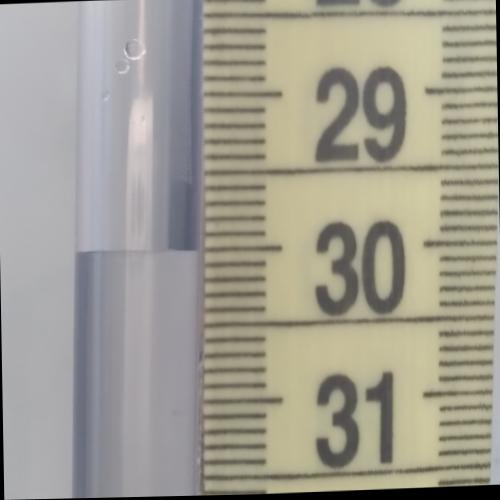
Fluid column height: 30.0 cm